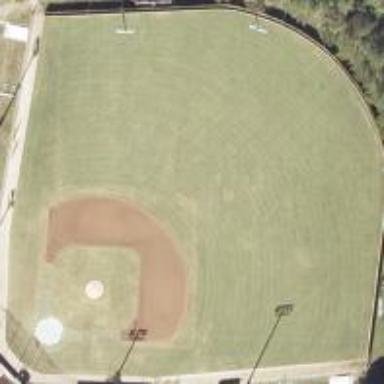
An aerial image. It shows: Baseball pitch for leisure land.